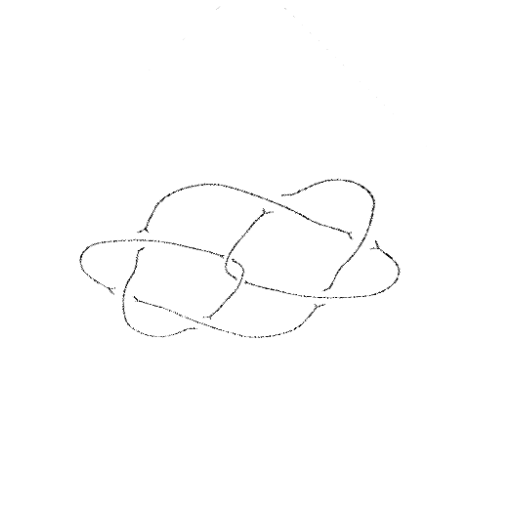
Crossing number: 8